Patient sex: M
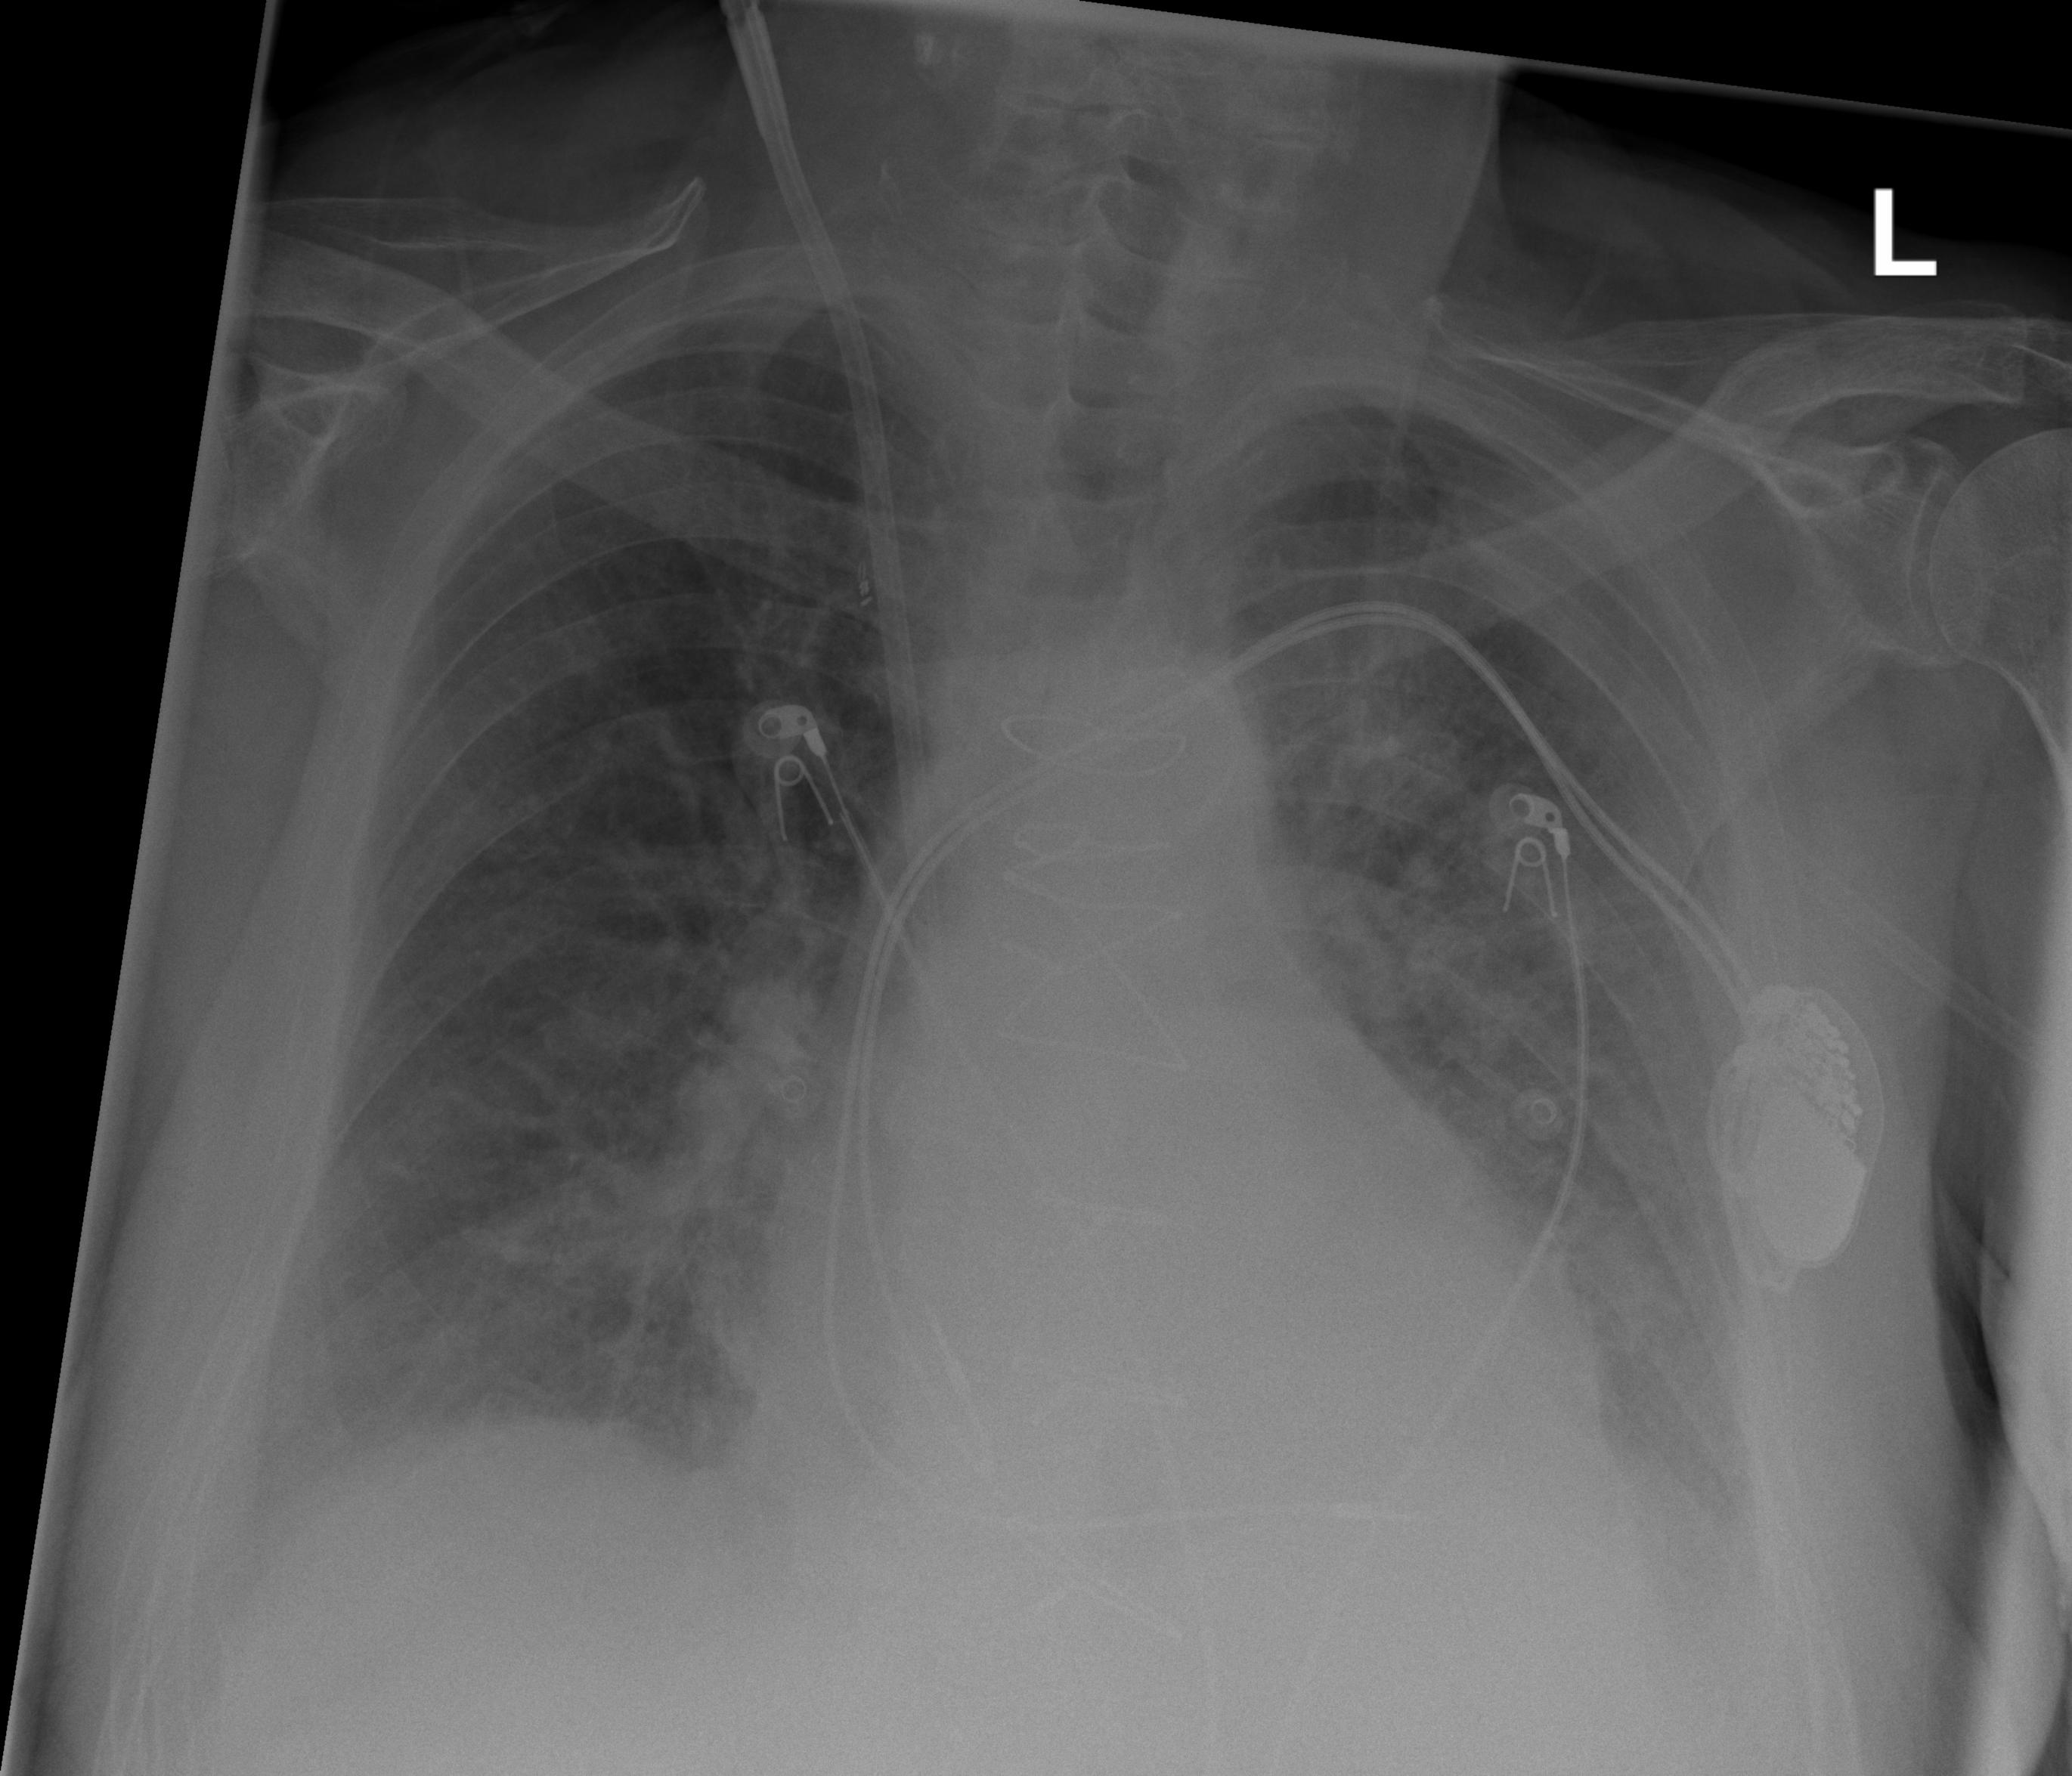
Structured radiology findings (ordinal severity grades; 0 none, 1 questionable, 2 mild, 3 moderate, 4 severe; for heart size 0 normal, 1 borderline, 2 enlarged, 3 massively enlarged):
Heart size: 1
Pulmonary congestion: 2
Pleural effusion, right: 2
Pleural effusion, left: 2
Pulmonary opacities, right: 2
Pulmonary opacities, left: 2
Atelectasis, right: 2
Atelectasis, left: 2